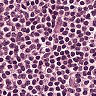
Metastatic tissue present: no